Question: I know there are a lot of questions about "aligning Facebook buttons" but they all seem to talk about people using 'iframe's directly in their markup. I'm using the HTML5 Facebook button code and then loading the iframe dynamically.

Take a look as the <URL>
As you can see, there are three social buttons. The Twitter and Google+1 iframes appear to autoamtically adjust their size to match their contents. The Facebook iframe does not. It appears to be a fixed width iframe with narrower contents.
Is there a simple way to make this iframe size itself properly?
I could probably use jQuery to manipulate the size of the iframe after the page loads but I'd like to avoid that. It would be nice if the iframe simply loaded up the right size from the start.
I'd also prefer to avoid using an iframe directly in my code because I dynamically load the Facebook scripts later in the page, which is what dynamically injects the iframe.
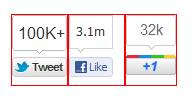
Answer: My only solution for this Facebook Like Button limitation was to place the Like button after the Google+ button. That way it doesn't matter what the width of the Facebook div ends up being. It will be equally spaced from the other buttons.
<URL>